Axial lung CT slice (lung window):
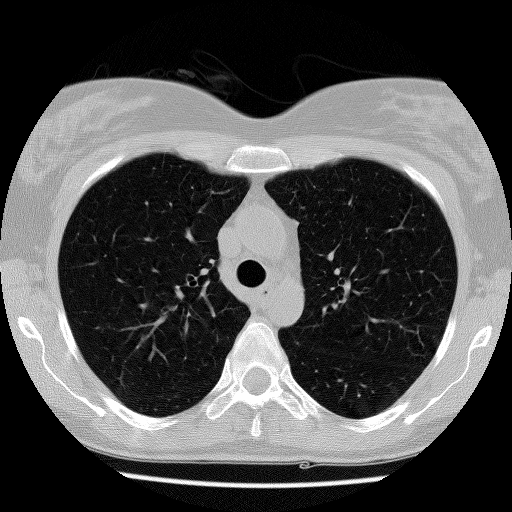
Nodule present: no